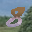
Label: 8